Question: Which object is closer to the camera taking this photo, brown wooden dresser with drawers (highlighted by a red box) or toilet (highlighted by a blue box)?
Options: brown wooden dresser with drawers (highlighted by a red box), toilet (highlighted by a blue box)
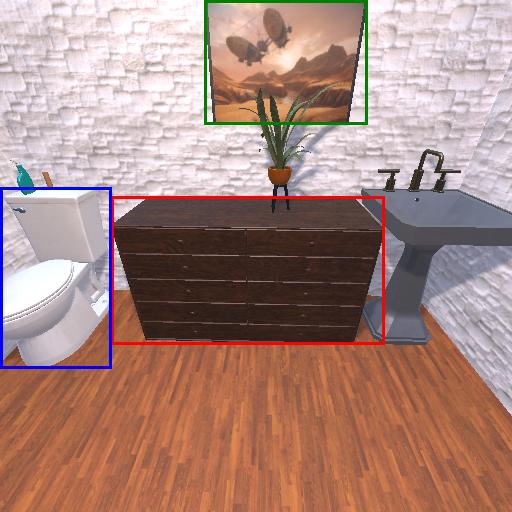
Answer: brown wooden dresser with drawers (highlighted by a red box)